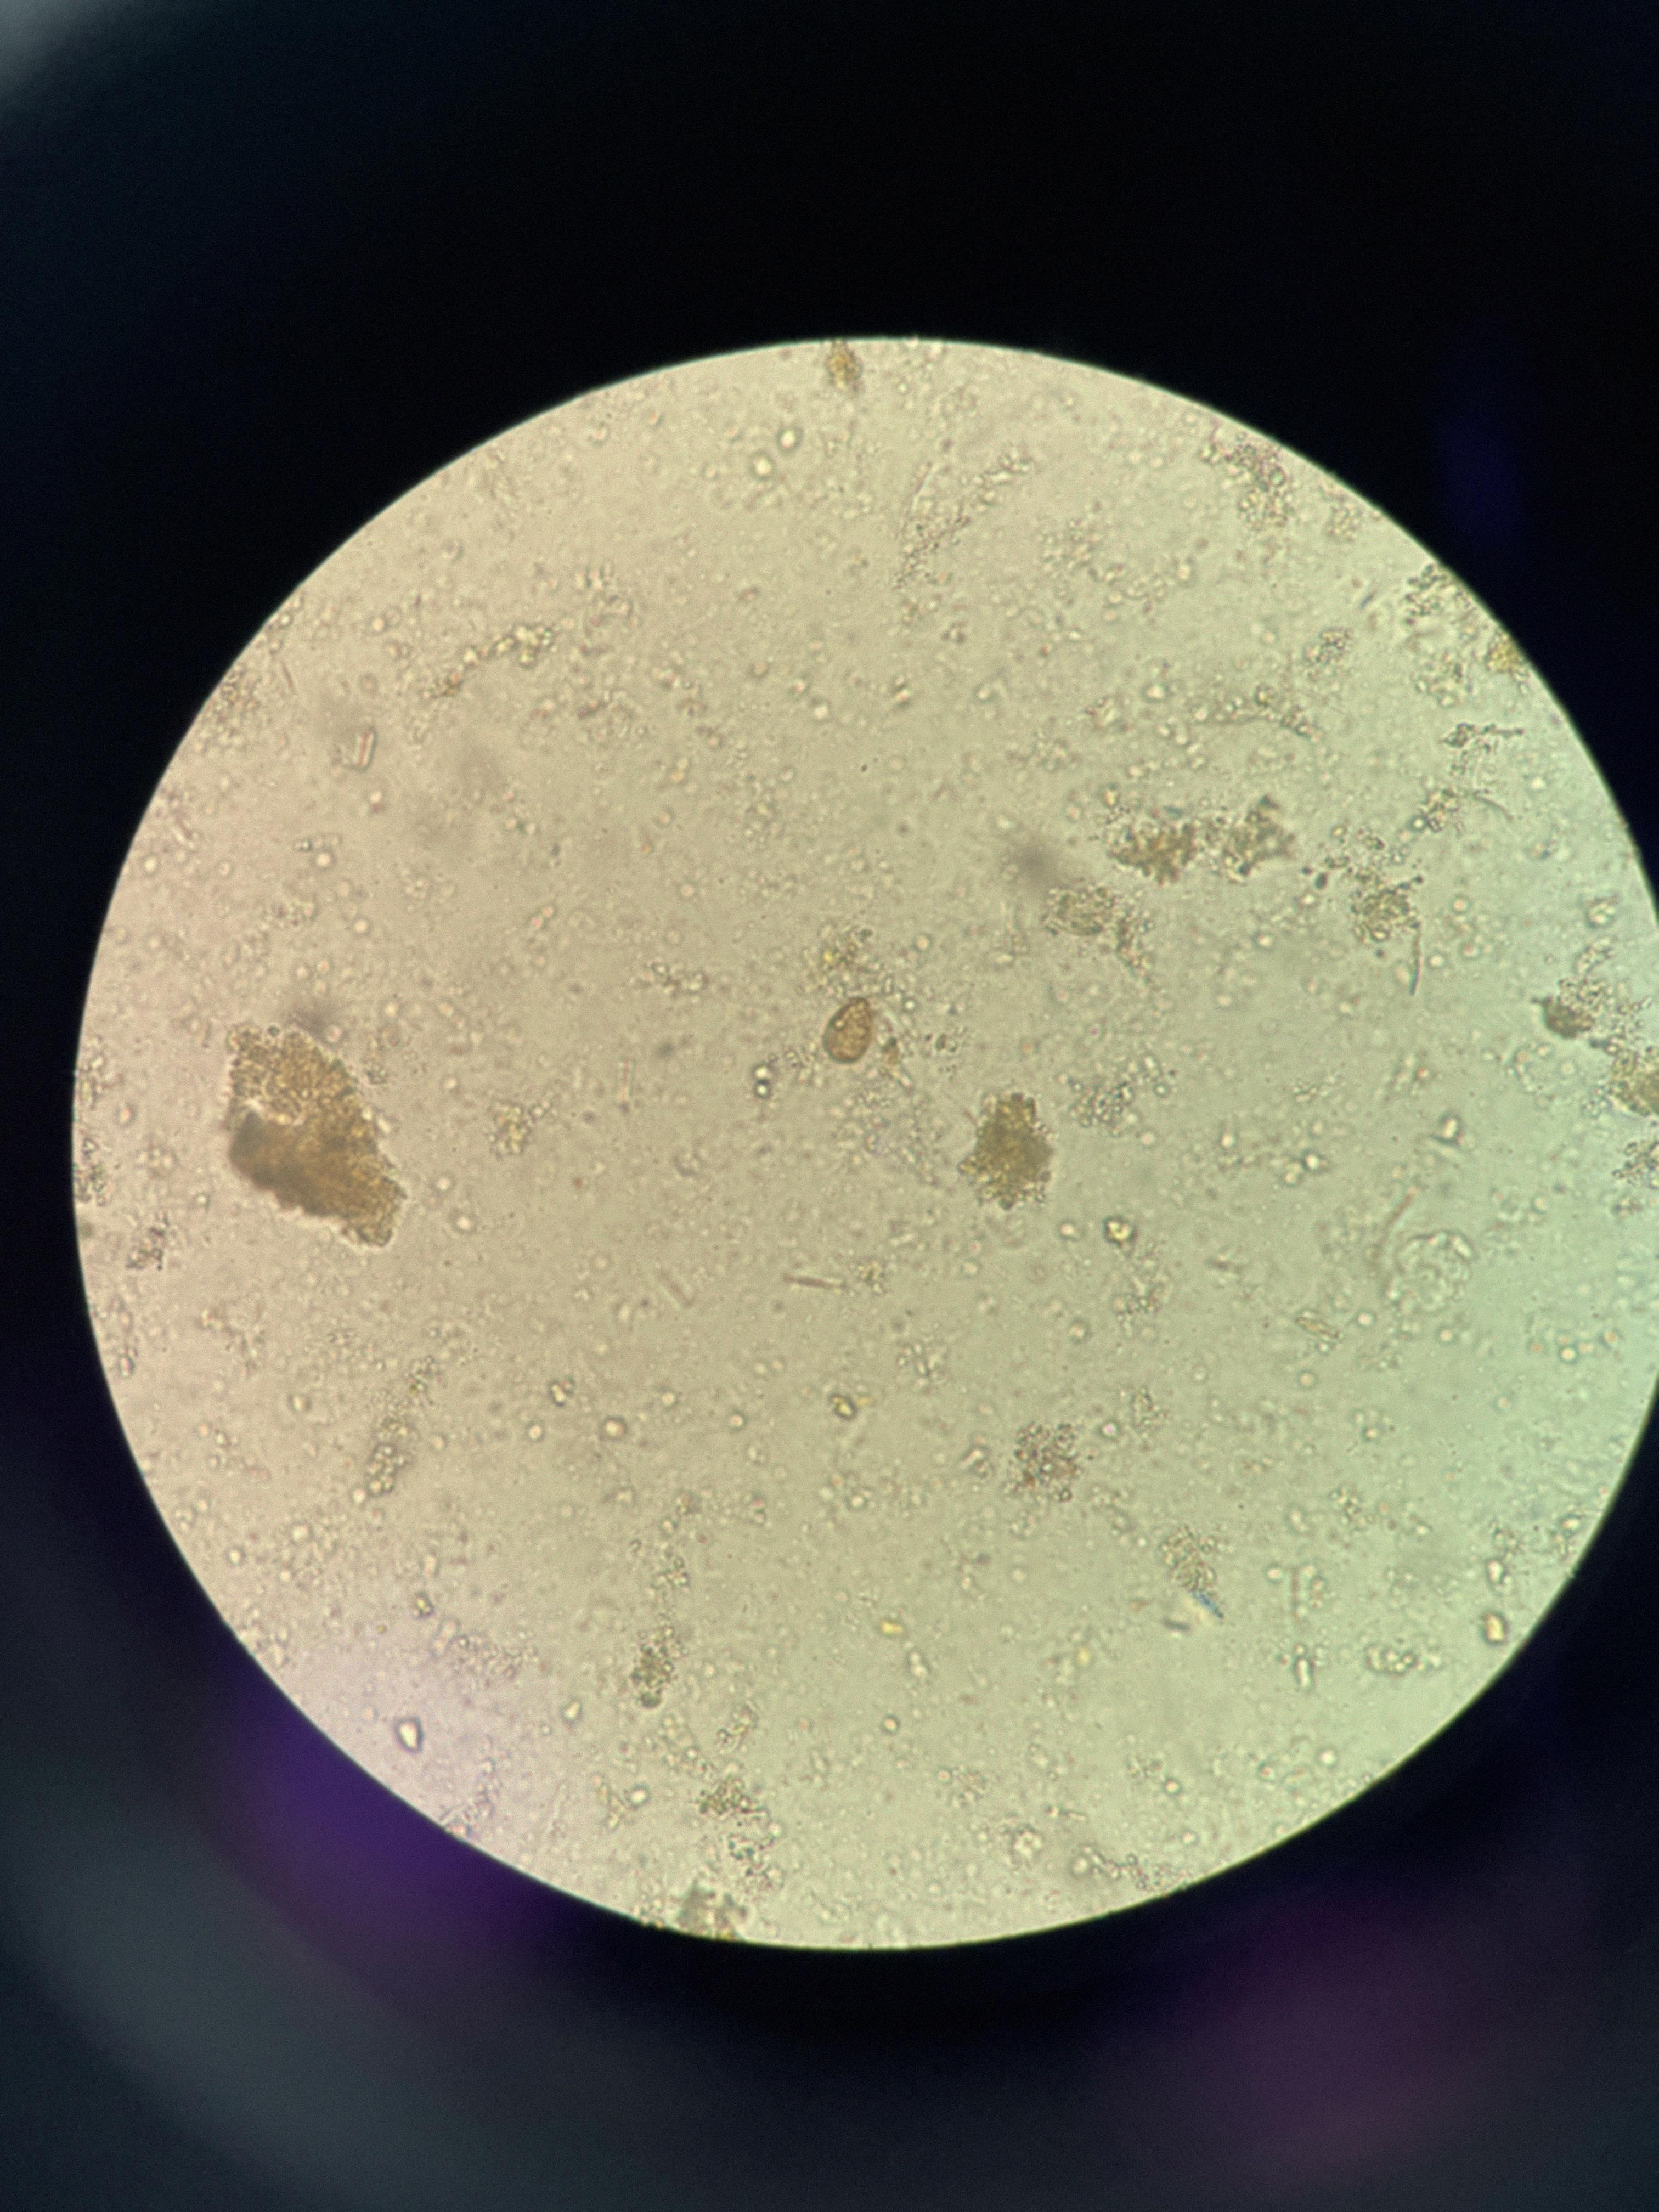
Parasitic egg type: Opisthorchis viverrine